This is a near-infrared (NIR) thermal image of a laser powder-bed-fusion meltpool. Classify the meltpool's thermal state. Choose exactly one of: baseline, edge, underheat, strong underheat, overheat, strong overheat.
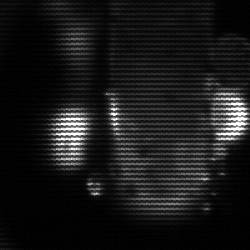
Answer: strong underheat